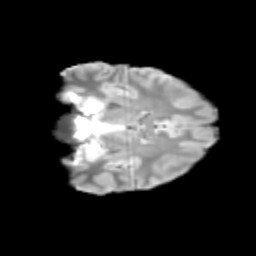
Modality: T2w
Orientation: coronal
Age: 13
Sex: male
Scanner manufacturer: siemens
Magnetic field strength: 3 T
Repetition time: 3.8 s
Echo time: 0.07 s